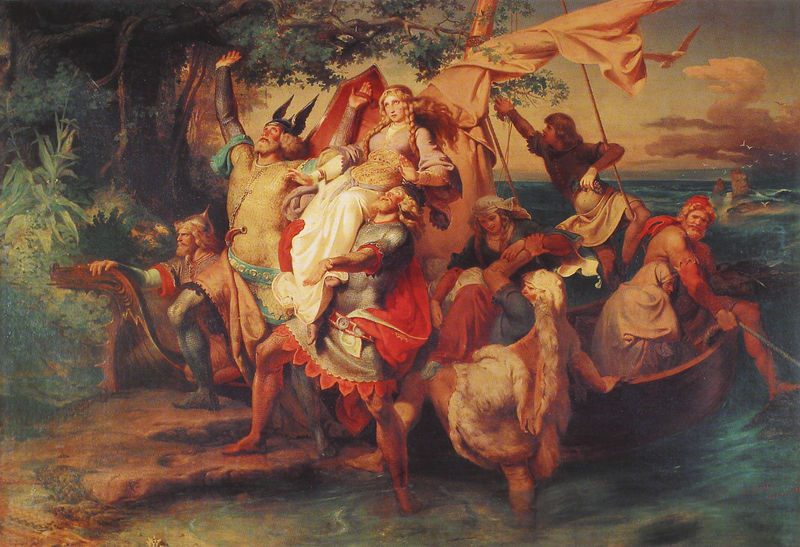
Titel: Die Landung der Wikinger in Amerika
Künstler: Emanuel Gottlieb Leutze
Institution: Wuppertal, Sammlung Volmer
Schlagwörter: baum, blau, flügel, gemälde, meer, wasser, wolken, bäume, gelb, grün, ufer, frau, haar, türkis, weiss, rot, tuch, blond, tragen, natur, wind, gewässer, land, pflanzen, boot, schiff, segel, segelboot, strand, bogen, zöpfe, fahne, segelschiff, fels, schlacht, wehen, wild, soldaten, helm, mythologie, geflochten, speere, empor, pfeil, wikinger, schwanken, mönner, nordisch, edda